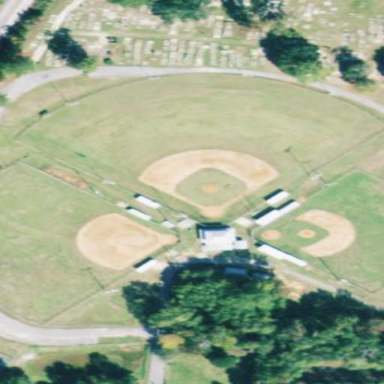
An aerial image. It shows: Baseball pitch for leisure and sports activities.